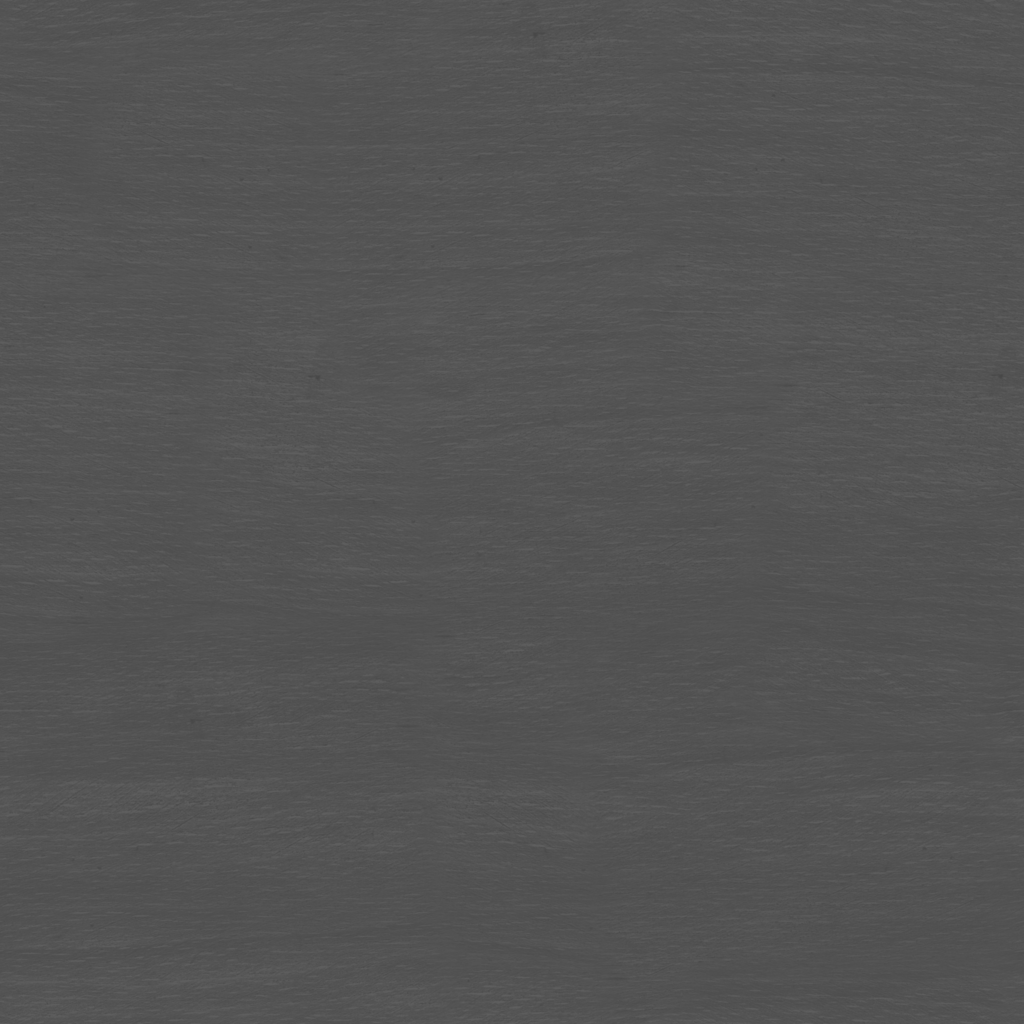
Texture map type: Roughness